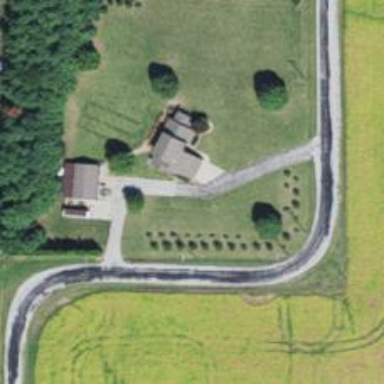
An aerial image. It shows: Driveway leading to service road.